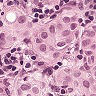
Metastatic tissue present: yes